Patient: sex M, age 43
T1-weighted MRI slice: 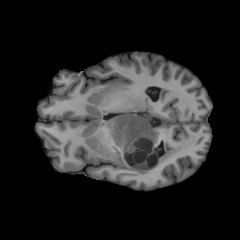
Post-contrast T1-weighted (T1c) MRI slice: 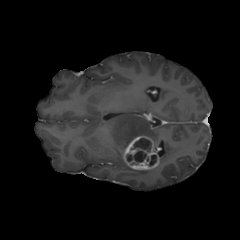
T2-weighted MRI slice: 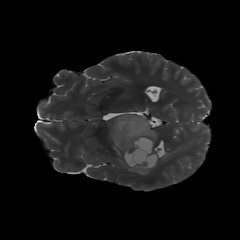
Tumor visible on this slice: yes
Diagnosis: Glioblastoma, IDH-wildtype
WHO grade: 4